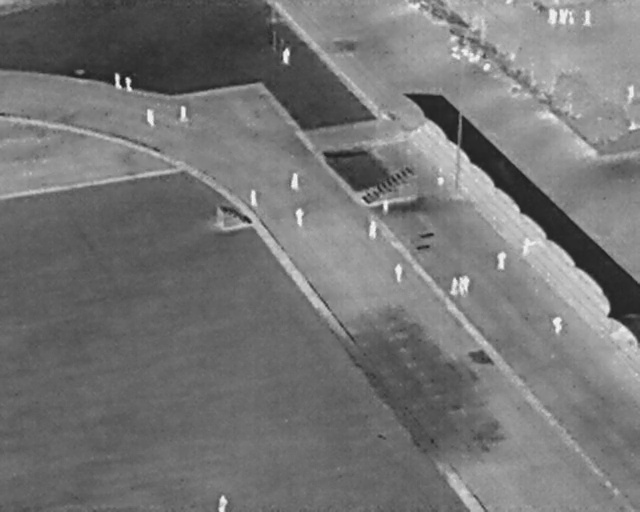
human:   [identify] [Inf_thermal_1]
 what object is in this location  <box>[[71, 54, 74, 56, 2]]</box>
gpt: <ref>1 small person at the right</ref>

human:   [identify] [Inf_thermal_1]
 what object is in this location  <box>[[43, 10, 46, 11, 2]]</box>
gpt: <ref>1 medium person at the top</ref>

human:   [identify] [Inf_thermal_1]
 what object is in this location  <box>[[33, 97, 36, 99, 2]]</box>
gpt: <ref>1 medium person at the bottom</ref>